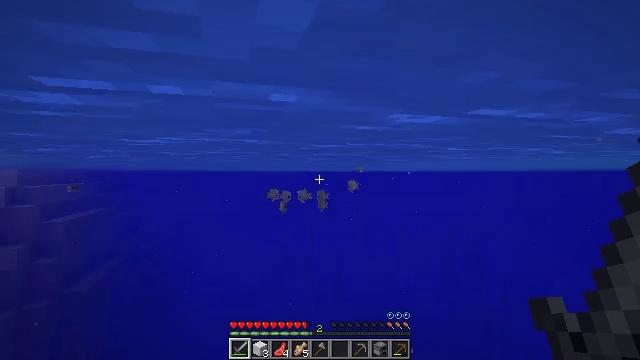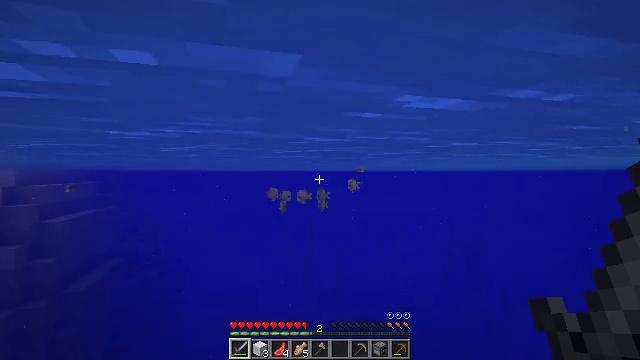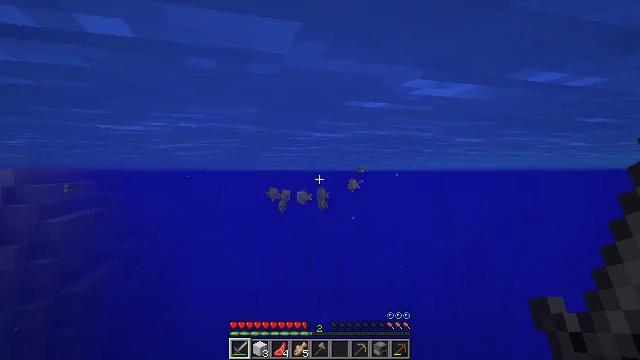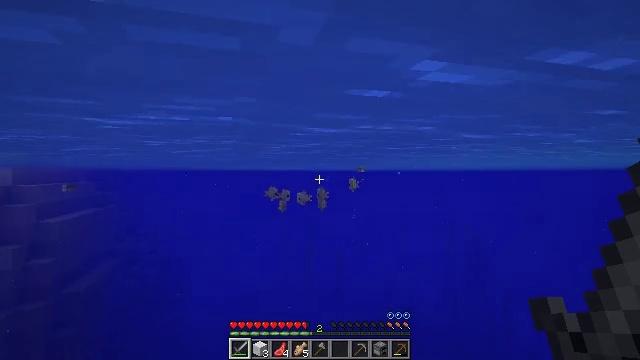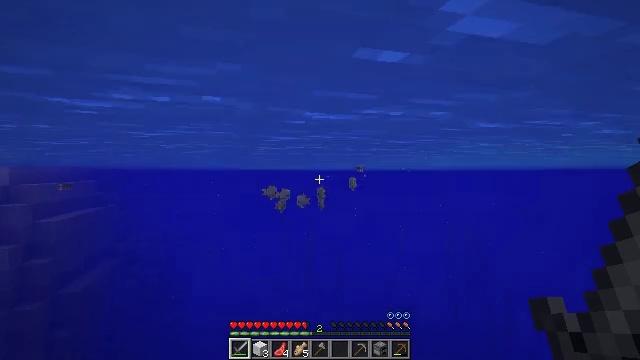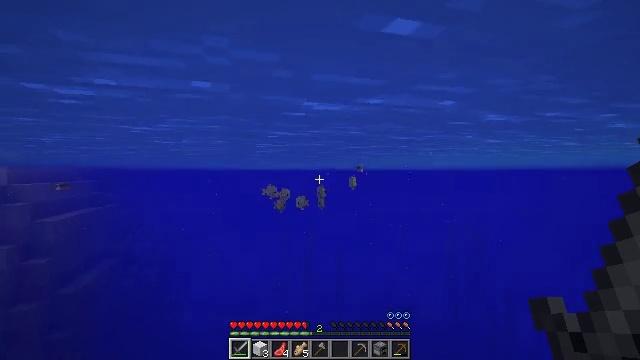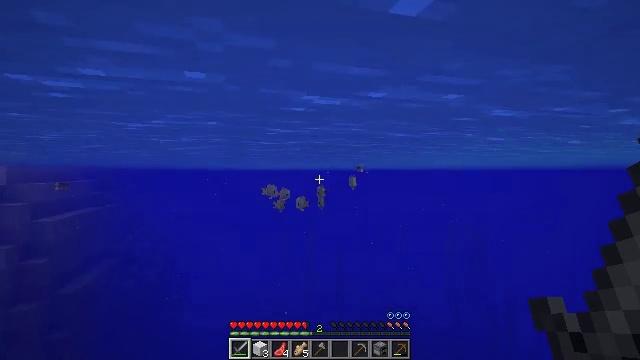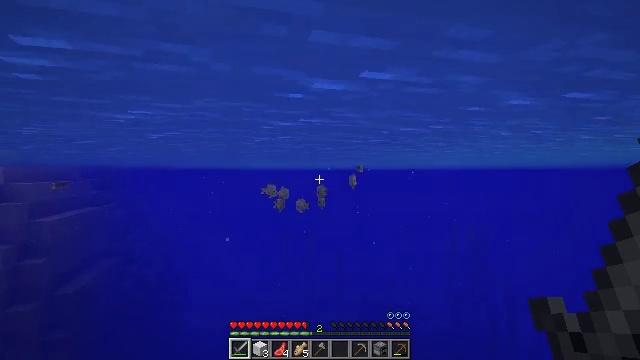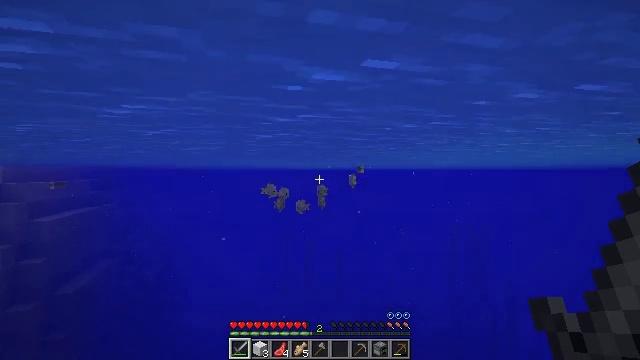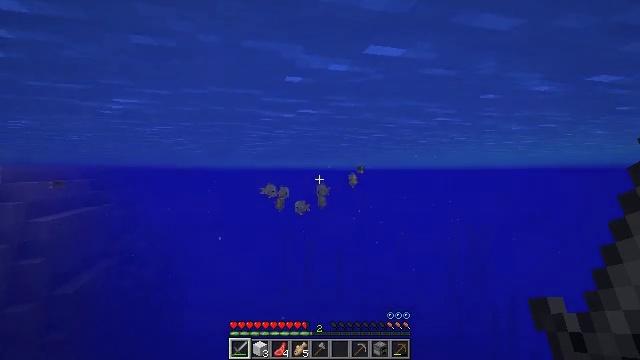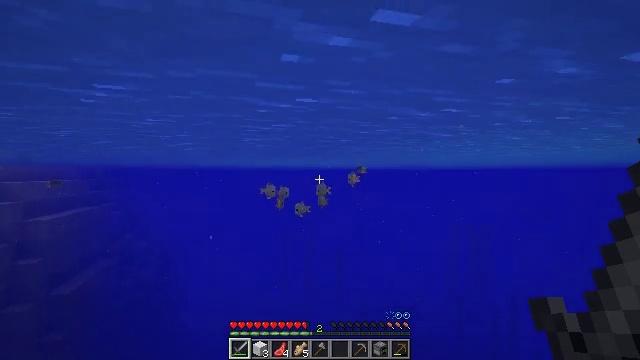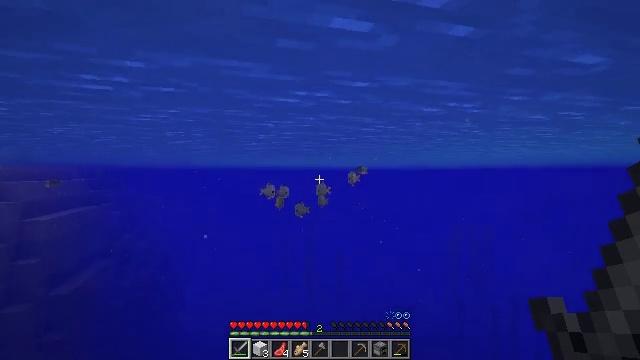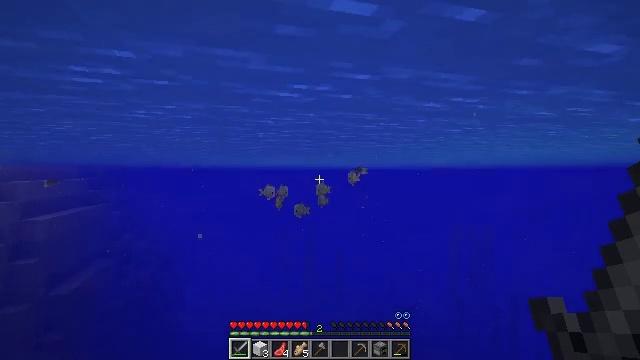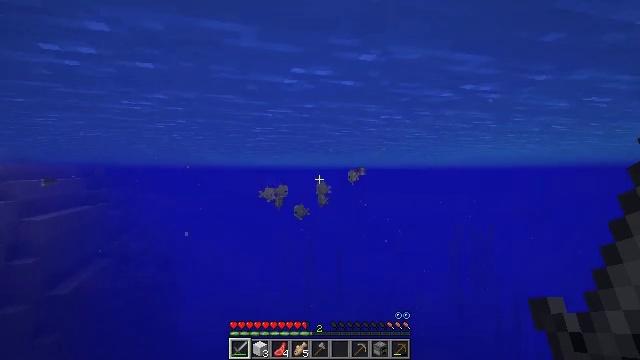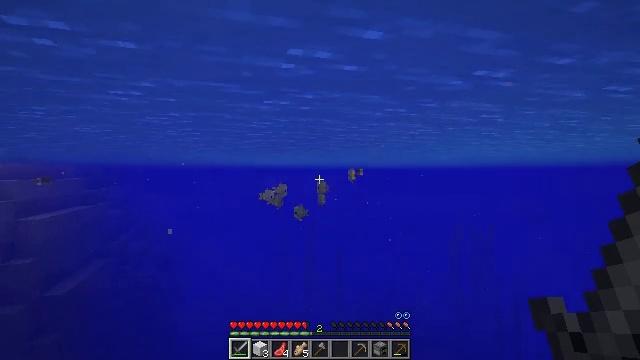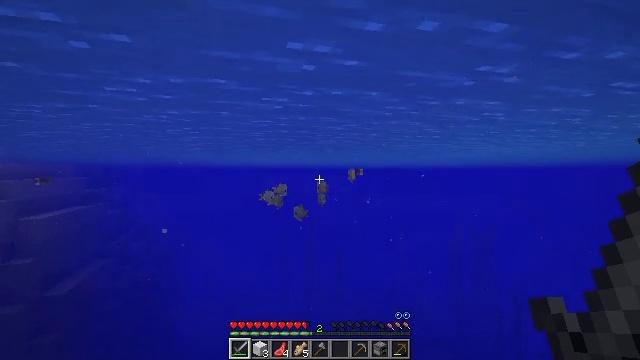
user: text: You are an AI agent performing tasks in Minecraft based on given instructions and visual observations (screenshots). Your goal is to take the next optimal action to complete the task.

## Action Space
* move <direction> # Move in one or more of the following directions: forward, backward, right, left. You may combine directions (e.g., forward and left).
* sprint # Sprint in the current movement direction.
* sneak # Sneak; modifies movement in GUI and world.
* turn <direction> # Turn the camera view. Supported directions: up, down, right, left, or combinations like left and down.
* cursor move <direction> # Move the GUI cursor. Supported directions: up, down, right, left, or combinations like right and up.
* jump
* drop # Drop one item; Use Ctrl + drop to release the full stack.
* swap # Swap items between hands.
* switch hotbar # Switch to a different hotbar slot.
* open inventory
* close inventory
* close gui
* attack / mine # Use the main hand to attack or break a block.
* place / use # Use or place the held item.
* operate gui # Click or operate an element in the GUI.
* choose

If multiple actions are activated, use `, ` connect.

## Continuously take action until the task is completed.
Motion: motion action
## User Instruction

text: Kill mobs in water.
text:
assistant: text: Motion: move forward
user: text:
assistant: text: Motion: move forward
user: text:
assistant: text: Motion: move forward
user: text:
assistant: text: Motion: move forward
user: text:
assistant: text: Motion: move forward
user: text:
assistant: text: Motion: move forward
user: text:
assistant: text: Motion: move forward
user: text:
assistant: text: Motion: move forward
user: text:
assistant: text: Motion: move forward
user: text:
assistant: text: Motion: move forward
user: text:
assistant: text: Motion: move forward
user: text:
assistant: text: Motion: move forward
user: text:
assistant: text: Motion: move forward
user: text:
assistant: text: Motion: move forward
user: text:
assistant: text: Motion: move forward
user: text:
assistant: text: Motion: move forward
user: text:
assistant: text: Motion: move forward
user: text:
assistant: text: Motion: move forward
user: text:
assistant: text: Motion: move forward
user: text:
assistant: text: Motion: move forward
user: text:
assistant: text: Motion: move forward
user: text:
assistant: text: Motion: move forward
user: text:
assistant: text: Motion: move forward
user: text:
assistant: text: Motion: move forward
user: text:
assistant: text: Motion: move forward
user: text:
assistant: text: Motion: move forward
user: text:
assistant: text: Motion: move forward
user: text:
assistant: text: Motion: move forward
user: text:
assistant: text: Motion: move forward
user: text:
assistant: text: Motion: move forward